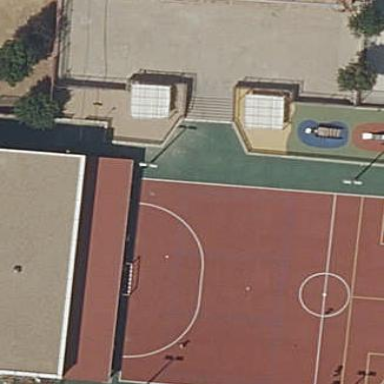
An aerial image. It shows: School.